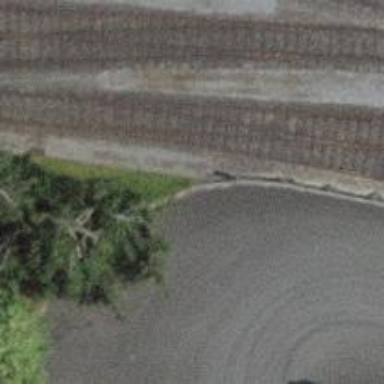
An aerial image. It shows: Single-track railway spur.